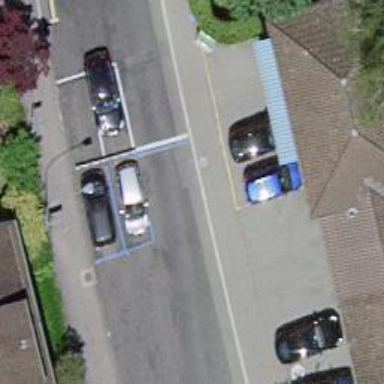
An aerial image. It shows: Chicane for traffic calming.